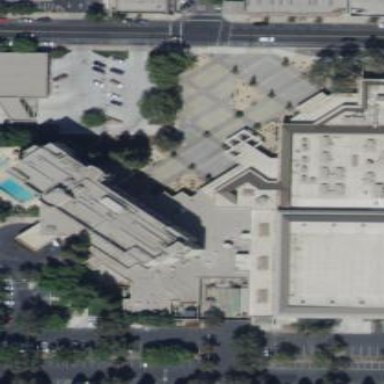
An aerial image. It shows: Hotel building.